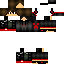
A male human skin with dark skin, wearing brown long hair dressed in a black hoodie and black pants, featuring a closed mouth.